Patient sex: M
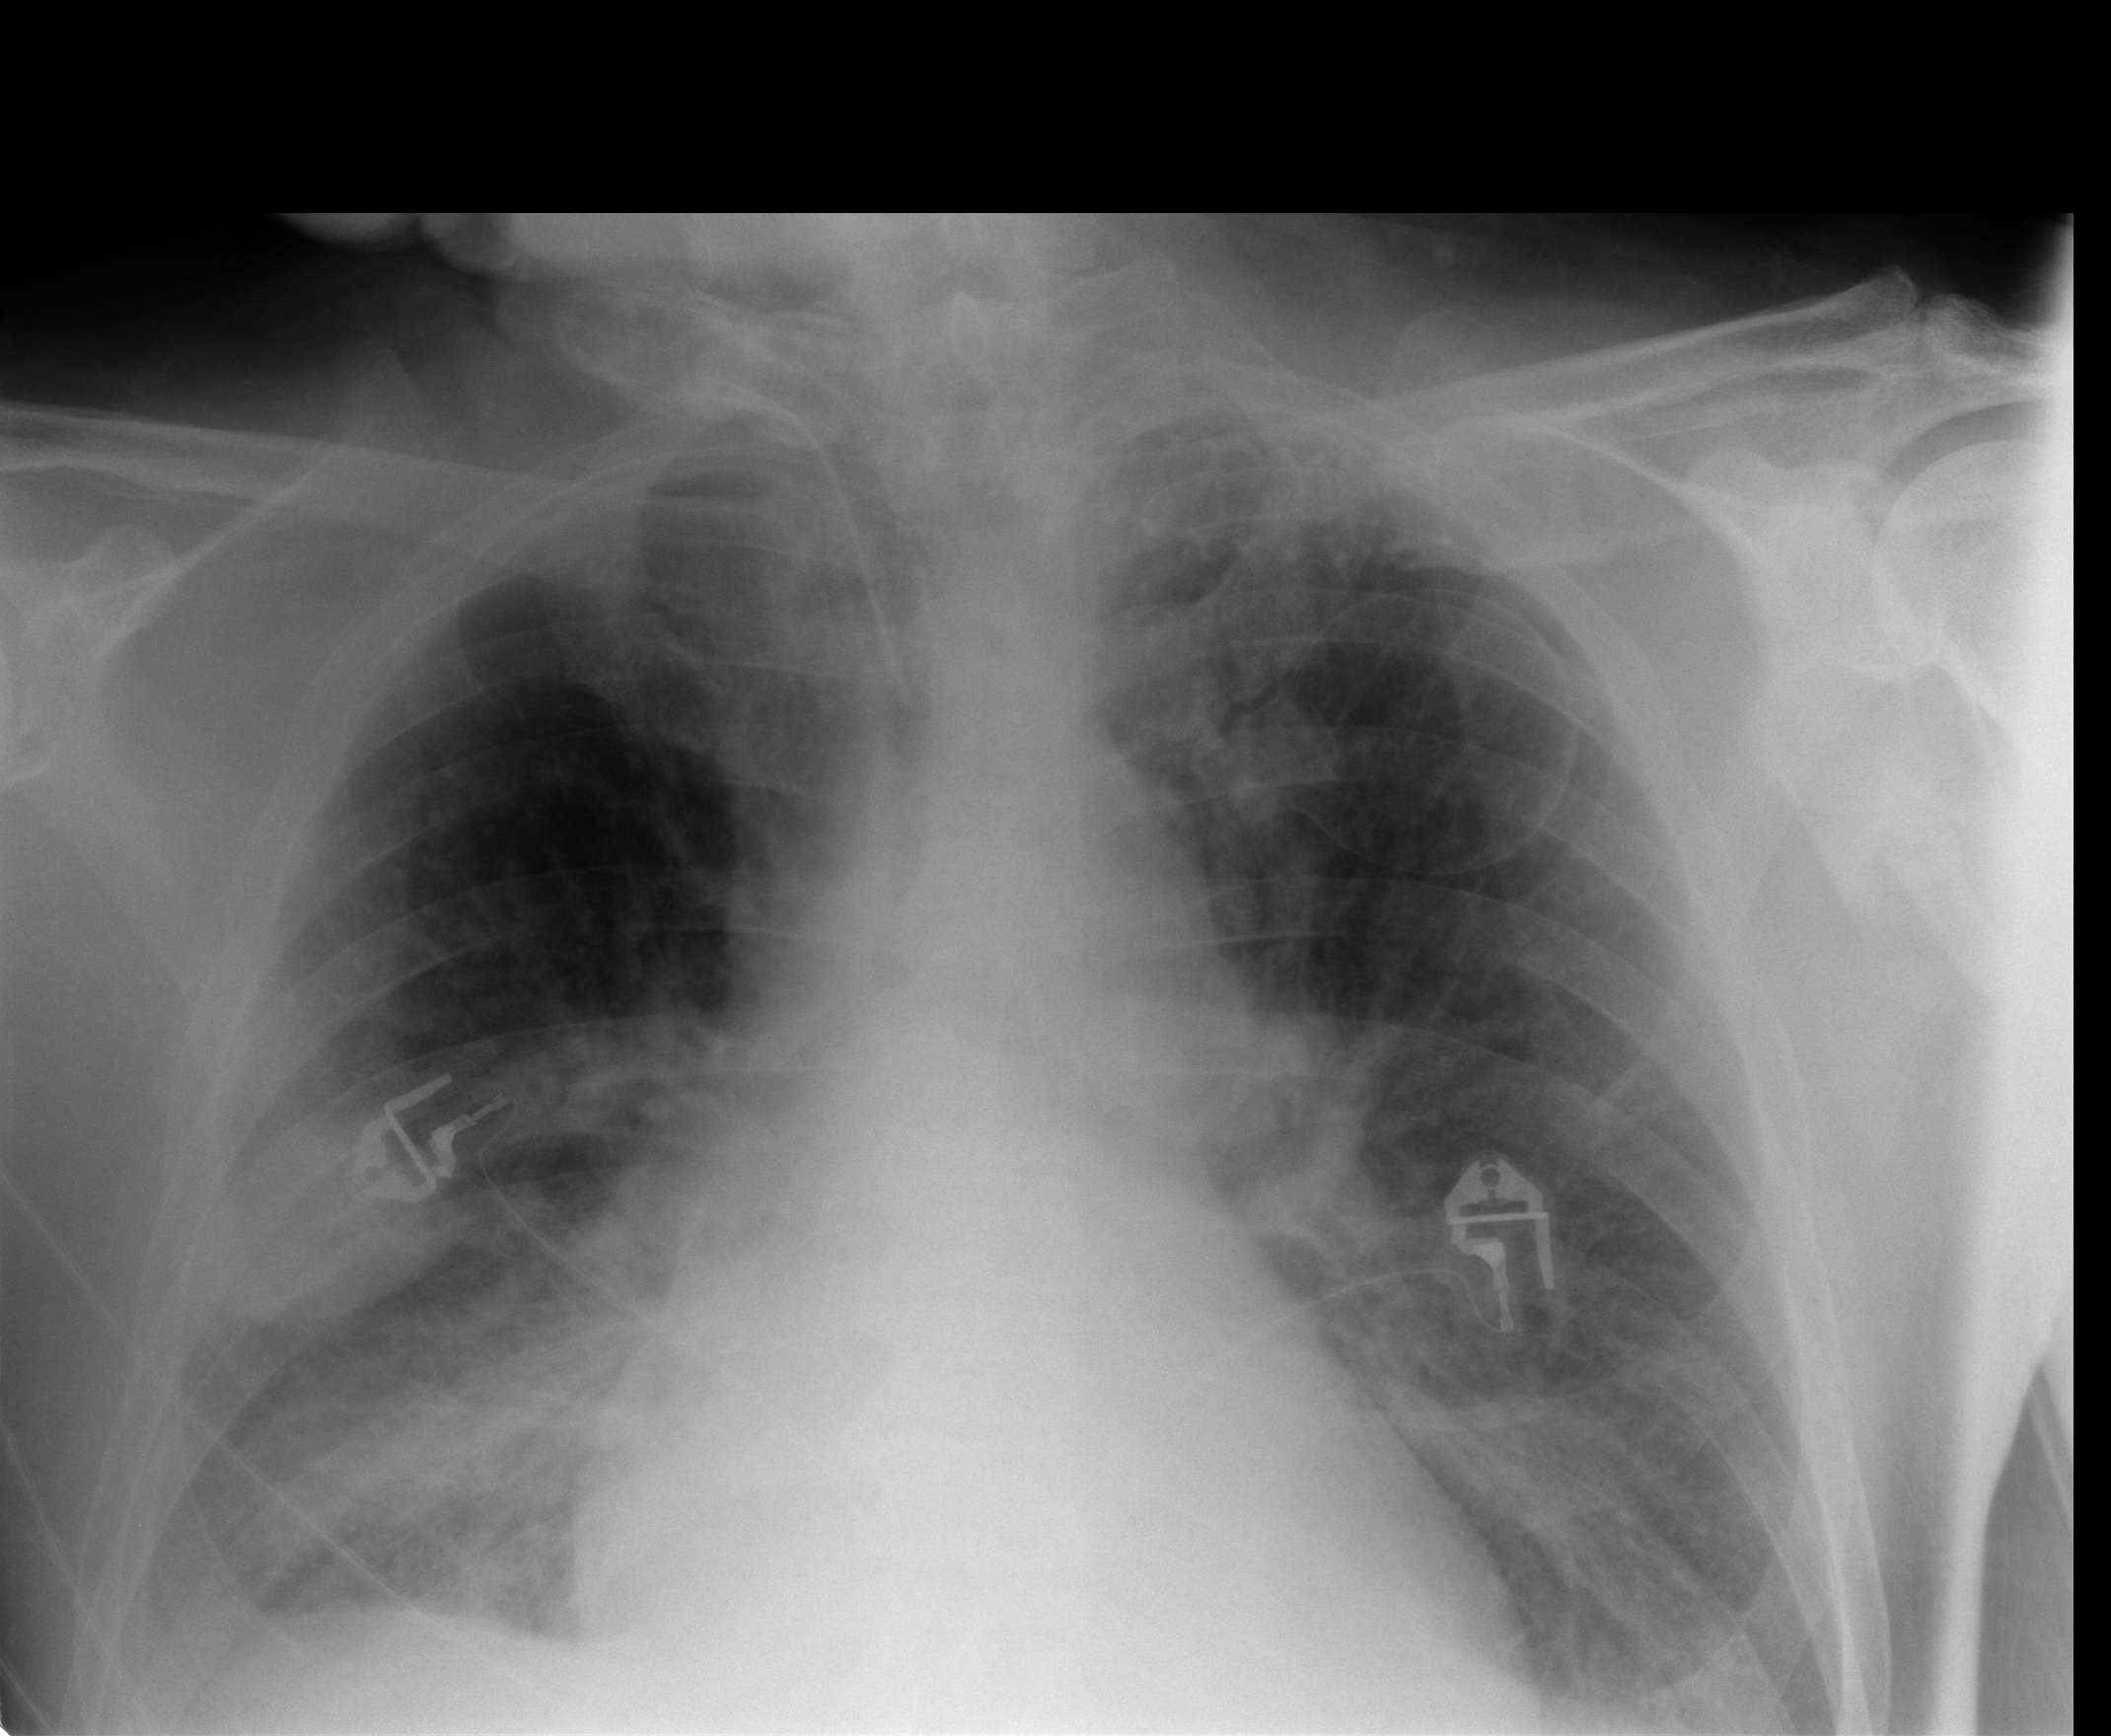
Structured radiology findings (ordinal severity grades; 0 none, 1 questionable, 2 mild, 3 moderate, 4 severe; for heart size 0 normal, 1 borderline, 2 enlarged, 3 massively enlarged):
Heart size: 2
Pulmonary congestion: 3
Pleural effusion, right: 2
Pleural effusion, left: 1
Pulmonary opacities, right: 2
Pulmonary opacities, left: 0
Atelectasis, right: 2
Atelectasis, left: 2